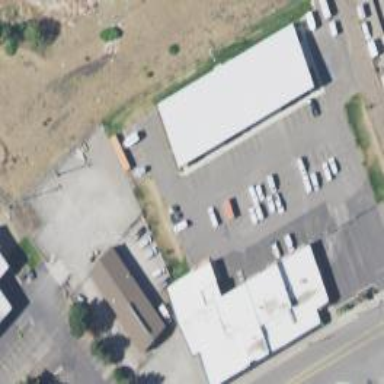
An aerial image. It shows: Commercial building.